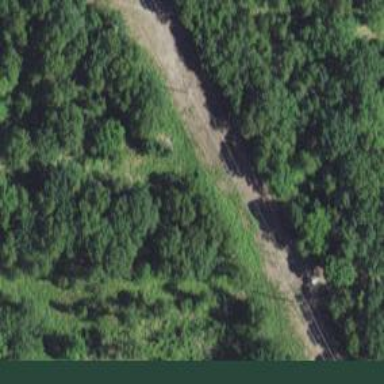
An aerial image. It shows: Abandoned railway with historical significance.